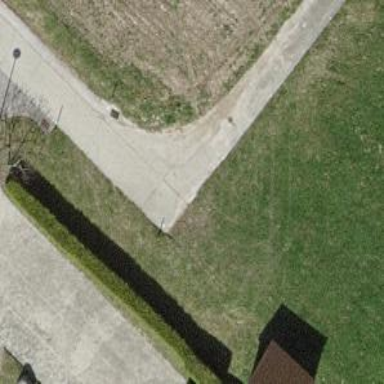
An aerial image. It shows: Well-maintained track road of grade 1.